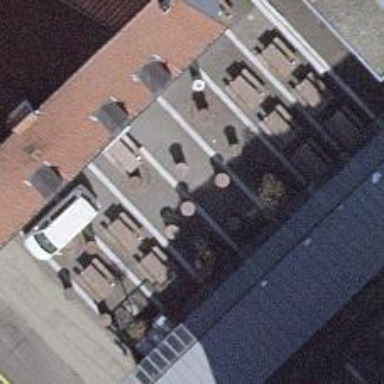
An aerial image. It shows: Outdoor seating area for leisure land.